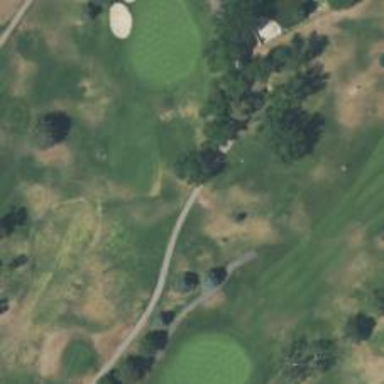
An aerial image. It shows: Service road used as golf cart path.